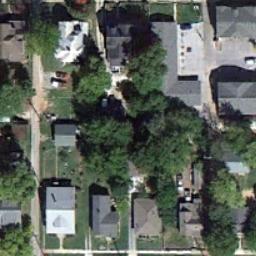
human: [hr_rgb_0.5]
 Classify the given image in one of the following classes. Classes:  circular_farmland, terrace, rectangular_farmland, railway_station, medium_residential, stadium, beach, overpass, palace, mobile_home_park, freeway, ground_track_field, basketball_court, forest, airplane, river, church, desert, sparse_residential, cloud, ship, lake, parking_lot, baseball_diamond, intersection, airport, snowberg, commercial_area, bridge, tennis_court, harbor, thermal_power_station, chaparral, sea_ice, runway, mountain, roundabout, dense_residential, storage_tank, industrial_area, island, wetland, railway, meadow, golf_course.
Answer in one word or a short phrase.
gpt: medium_residential